Question: I Have Completely Shown What I Mean In The Picture

Please Help Me.
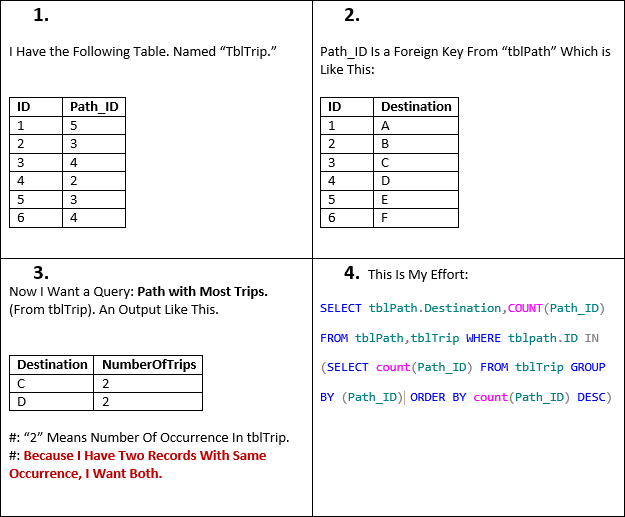
Answer: Try this:
'''
SELECT TOP(1) WITH TIES
p.ID, p.Destination, COUNT(*) AS CountOfTrips
FROM dbo.tblPath p INNER JOIN dbo.tblTrip t
ON p.ID = t.Path_ID
GROUP BY p.ID, p.Destination
ORDER BY CountOfTrips DESC
'''
Note #1: <URL>
Note #2: The difference between 'TOP(1)' and 'TOP(1) WITH TIES':
'''
SELECT TOP(1)
src.Name, src.Cnt
FROM (
SELECT 'A', 1 UNION ALL
SELECT 'B', 2 UNION ALL SELECT 'C', 2 UNION ALL
SELECT 'D', 1 UNION ALL SELECT 'E', 1
) src(Name,Cnt)
ORDER BY src.Cnt DESC;
/*
Name Cnt
---- ---
B 2
*/
'''
vs.
'''
SELECT TOP(1) WITH TIES
src.Name, src.Cnt
FROM (
SELECT 'A', 1 UNION ALL
SELECT 'B', 2 UNION ALL SELECT 'C', 2 UNION ALL
SELECT 'D', 1 UNION ALL SELECT 'E', 1
) src(Name,Cnt)
ORDER BY src.Cnt DESC;
/*
Name Cnt
---- ---
B 2
C 2
*/
'''
Note #2: You forgot the join predicate/condition ('p.ID = t.Path_ID') between 'dbo.tblPath' and 'dbo.tblTrip'. In SQL Server this couldn't be possible with ANSI SQL 92 style joins because the join predicated is mandatory for INNER/LEFT/RIGHT/FULL JOINs.